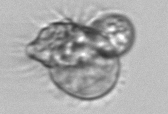
Label: Ciliophora